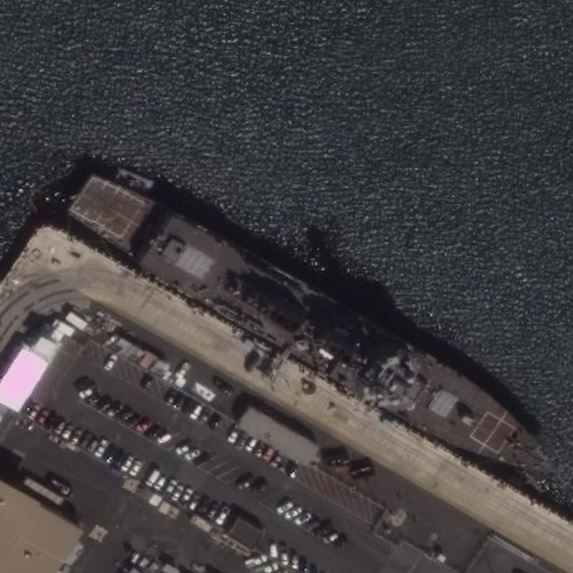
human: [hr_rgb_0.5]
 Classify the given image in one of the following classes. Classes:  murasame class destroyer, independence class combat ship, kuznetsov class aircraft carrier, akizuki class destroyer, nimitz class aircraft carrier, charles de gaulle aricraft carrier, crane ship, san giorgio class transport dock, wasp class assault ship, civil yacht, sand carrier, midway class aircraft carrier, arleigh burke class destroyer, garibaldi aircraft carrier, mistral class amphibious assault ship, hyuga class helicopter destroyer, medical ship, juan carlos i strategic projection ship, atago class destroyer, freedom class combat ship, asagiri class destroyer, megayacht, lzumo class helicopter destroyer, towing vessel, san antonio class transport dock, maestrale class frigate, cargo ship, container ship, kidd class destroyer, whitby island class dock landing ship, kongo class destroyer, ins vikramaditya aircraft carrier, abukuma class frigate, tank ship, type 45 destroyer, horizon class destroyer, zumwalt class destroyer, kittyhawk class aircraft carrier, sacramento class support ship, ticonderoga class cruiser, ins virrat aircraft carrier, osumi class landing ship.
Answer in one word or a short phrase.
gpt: Arleigh Burke class destroyer